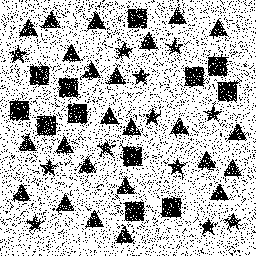
Squares: 12
Triangles: 24
Stars: 12
Total shapes: 48